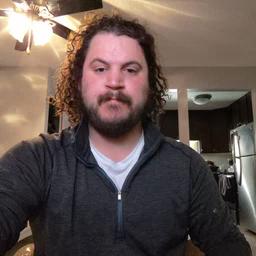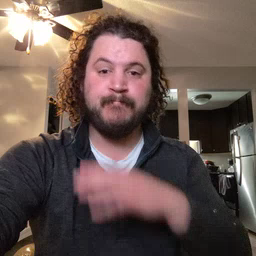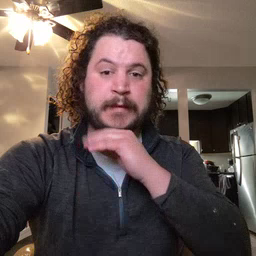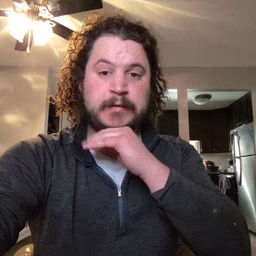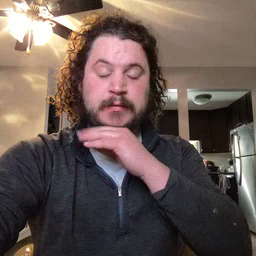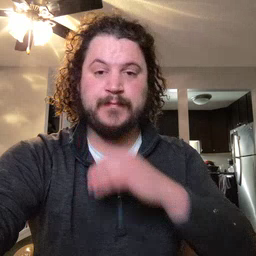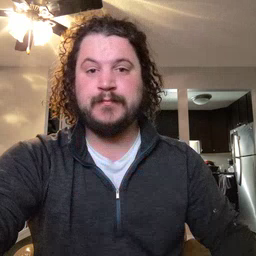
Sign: pig